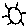
Label: sun